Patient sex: M
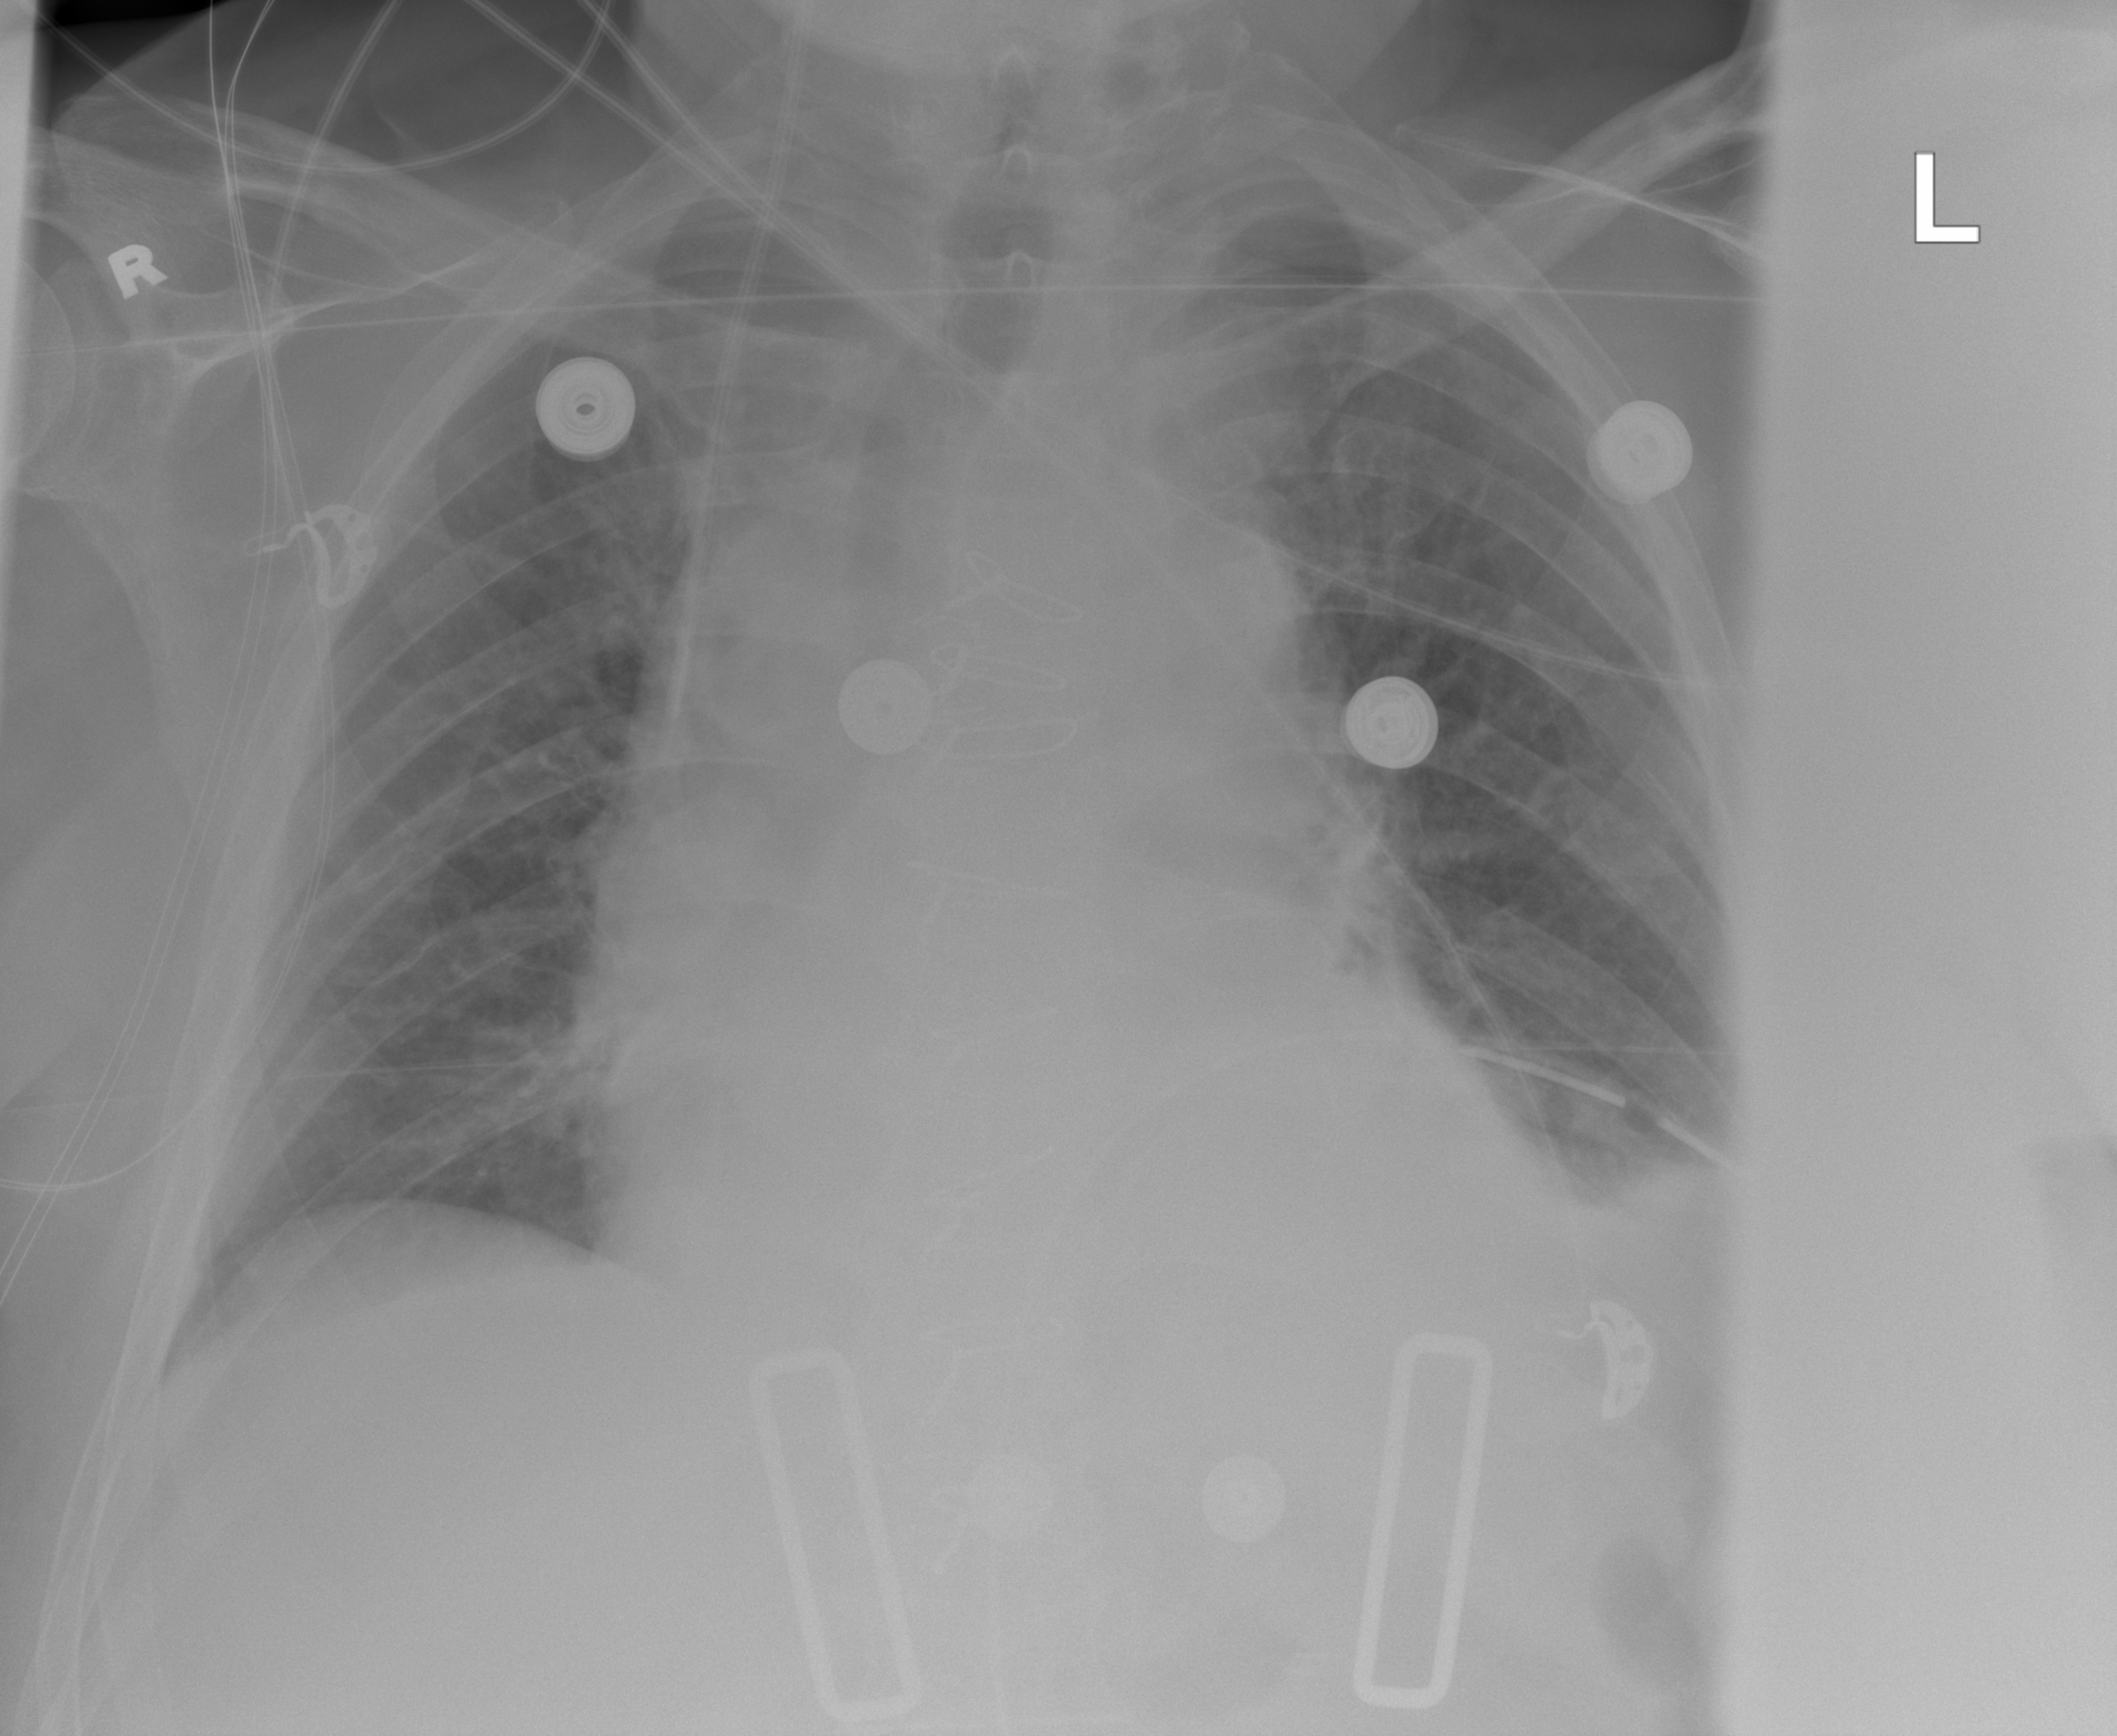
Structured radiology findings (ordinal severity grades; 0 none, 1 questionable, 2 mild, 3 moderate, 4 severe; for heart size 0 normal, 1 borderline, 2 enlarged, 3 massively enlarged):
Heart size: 2
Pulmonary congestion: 0
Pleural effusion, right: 0
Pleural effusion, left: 2
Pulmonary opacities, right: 0
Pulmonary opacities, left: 0
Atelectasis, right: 2
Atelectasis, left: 2